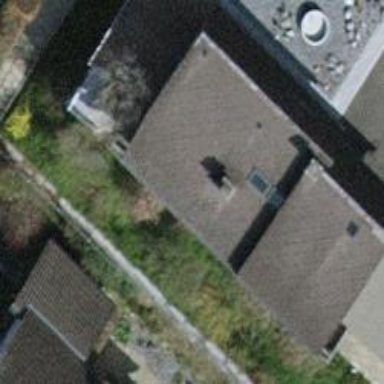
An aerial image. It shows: Detached building.